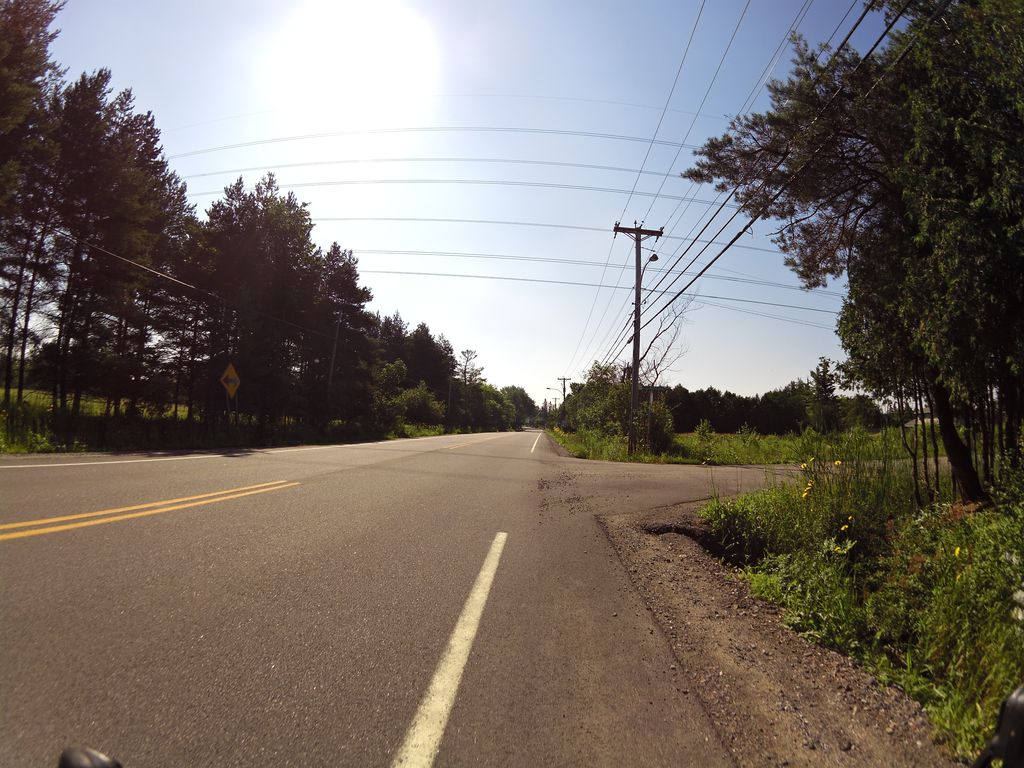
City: ottawa-gatineau